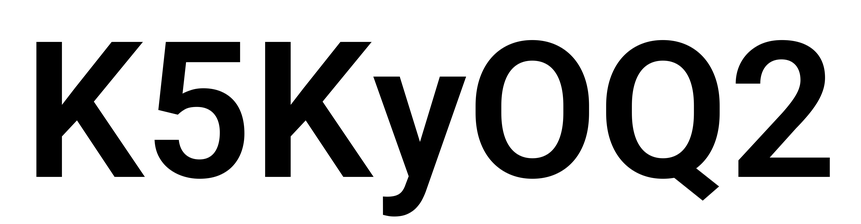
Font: Roboto_SemiBold